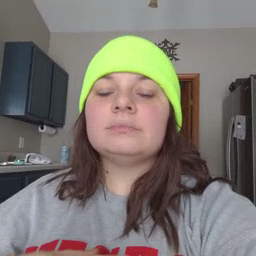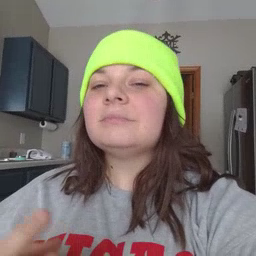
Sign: say